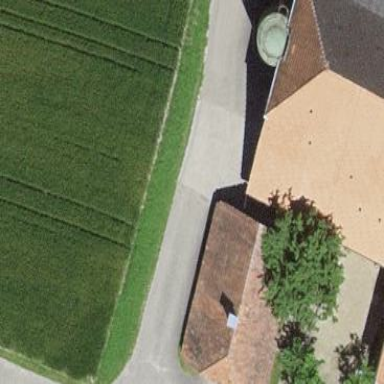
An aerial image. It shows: Farm auxiliary building.